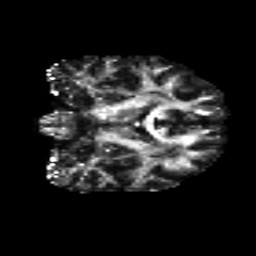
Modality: FA
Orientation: coronal
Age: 19
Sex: female
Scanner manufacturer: siemens
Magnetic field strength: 3 T
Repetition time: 8.8 s
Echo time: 0.085 s